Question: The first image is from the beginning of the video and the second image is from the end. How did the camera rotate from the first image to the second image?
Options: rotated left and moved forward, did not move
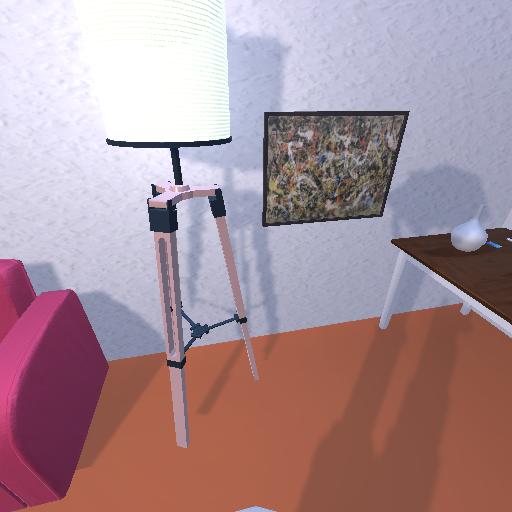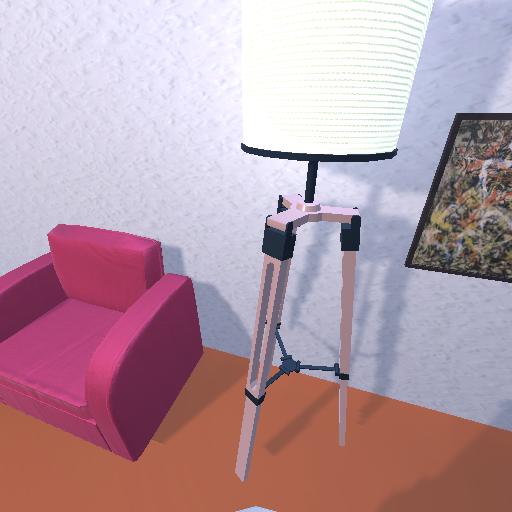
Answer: rotated left and moved forward